Interaction volume radius: 5 \u00c5
Interaction volume height: 40 \u00c5
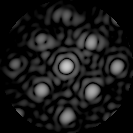
Disorder parameter: 0.1888